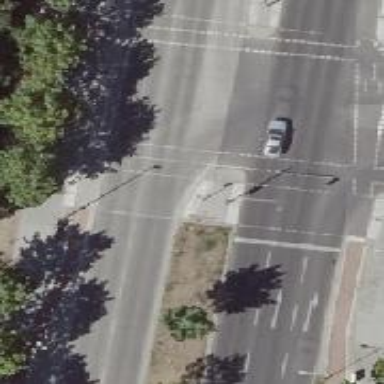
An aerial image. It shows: Concrete cycleway with traffic signals at crossing.